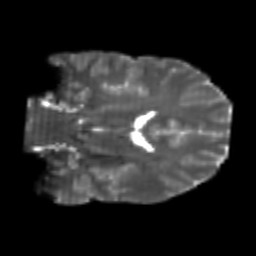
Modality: T2w
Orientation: coronal
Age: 22
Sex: male
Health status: healthy
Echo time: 0.074 s